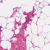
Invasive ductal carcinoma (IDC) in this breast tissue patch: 0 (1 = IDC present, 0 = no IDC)